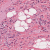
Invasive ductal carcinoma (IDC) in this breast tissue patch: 1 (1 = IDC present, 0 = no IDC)